Question: The following lines:
'''
import Quandl
import datetime
import matplotlib.pyplot as plt
# Import data from Quandl
DJI = Quandl.get("WREN/W6", trim_start="1980-01-01", trim_end= datetime.date.today())
'''
type(DJI) => class 'pandas.core.frame.DataFrame'
'''
# Plot DJI
DJI.plot()
plt.show()
'''
Produce this chart:

How can I set the major unit so that each year from the start to the end of my series reads and read only once?
Maybe using MultipleLocator and FormatStrFormatter functions? But how does that work with ? The length of my time series my vary.
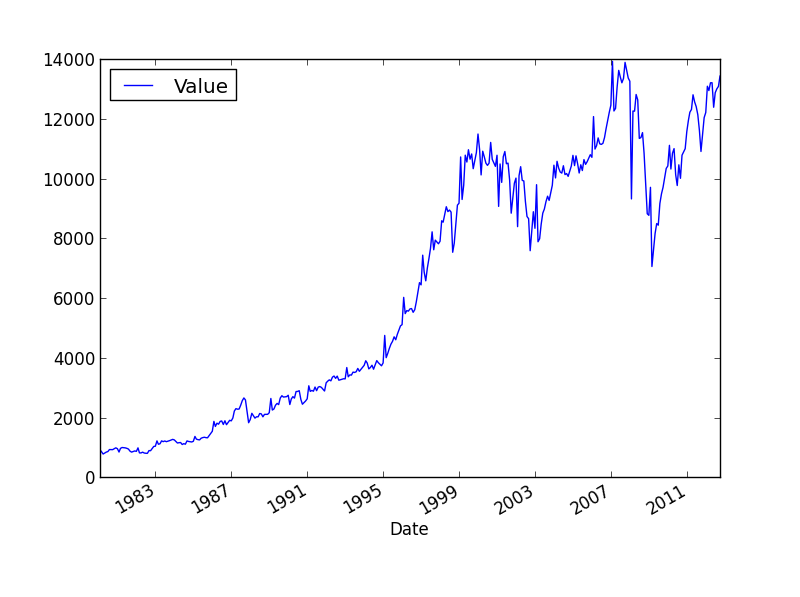
Answer: You can use <URL> from matplotlib's 'dates' module.
'''
from matplotlib.dates import YearLocator, DateFormatter
...
# YearLocator defaults to a locator at 1st of January every year
plt.gca().xaxis.set_major_locator(YearLocator())
plt.gca().xaxis.set_major_formatter(DateFormatter('%Y'))
'''